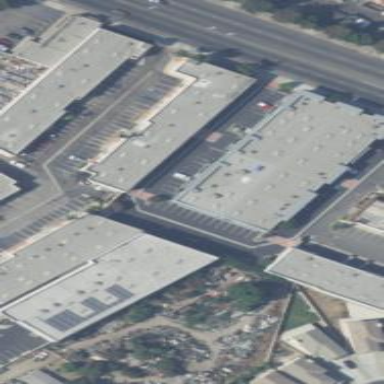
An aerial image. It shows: Warehouse.